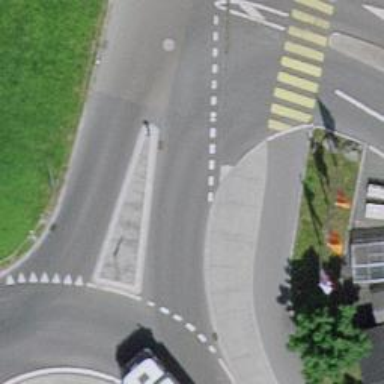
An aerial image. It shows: Traffic calming island.